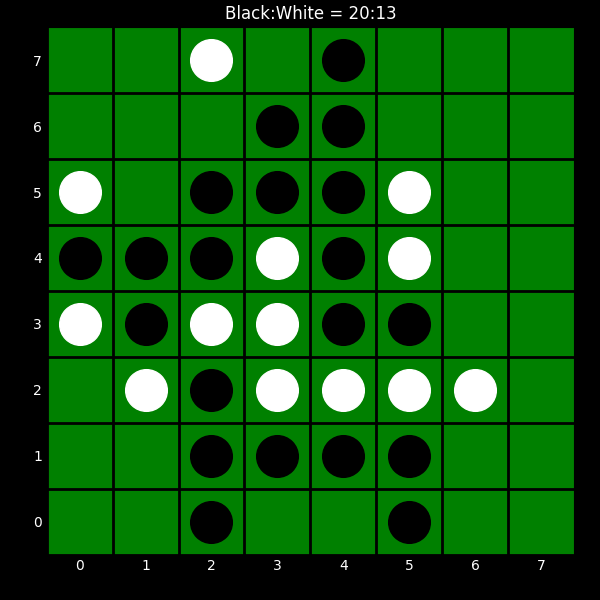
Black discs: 20
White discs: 13